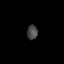
Tissue: lung
Cell type: Myeloid cells
Senescence score: 0.6202
Nuclear area (px): 145
Mean DAPI intensity: 72.883